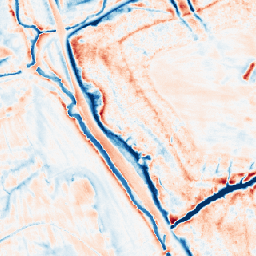
Category: edge_preserving
Decomposition family: anisotropic_diffusion
Decomposition parameters: iterations: 50
kappa: 100
gamma: 0.2
Upsampling method: nearest
Upsampling parameters: scale: 8
Upsampling scale: 8